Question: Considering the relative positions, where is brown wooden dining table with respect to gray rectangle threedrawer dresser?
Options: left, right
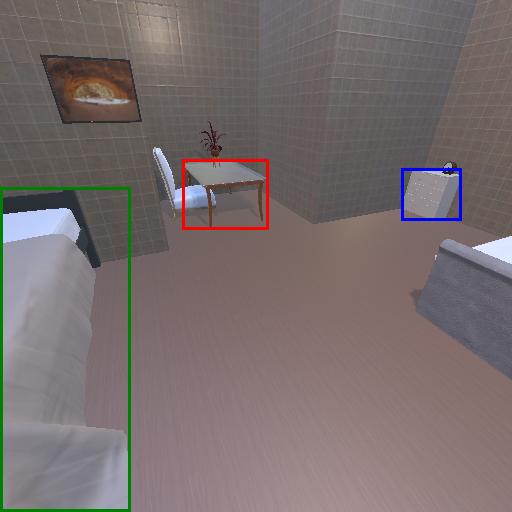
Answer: left